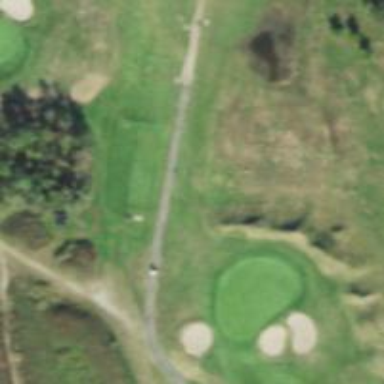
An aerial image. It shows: Path used for both walking and golf.